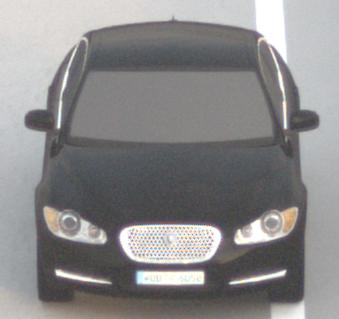
Make: Jaguar
Model: XF 3.0 V6
Detailed model: XF (X250) Limousine
Model produced from: 2010/02
Model produced until: 2010/10
Doors: 4
Color: black
Road condition: dry road
Daytime: sunrise or sunset
Contrast: low contrast